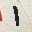
Label: 1